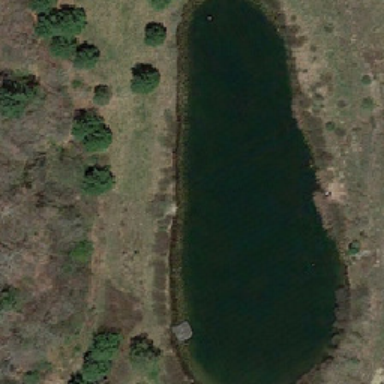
Round with big pond on the ground .